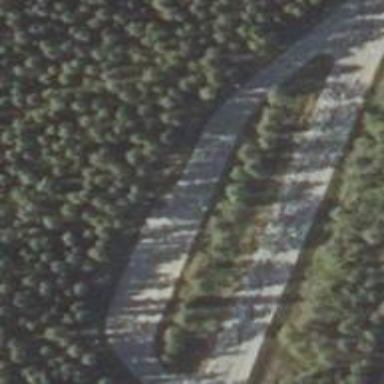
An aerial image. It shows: Rest area on the road.